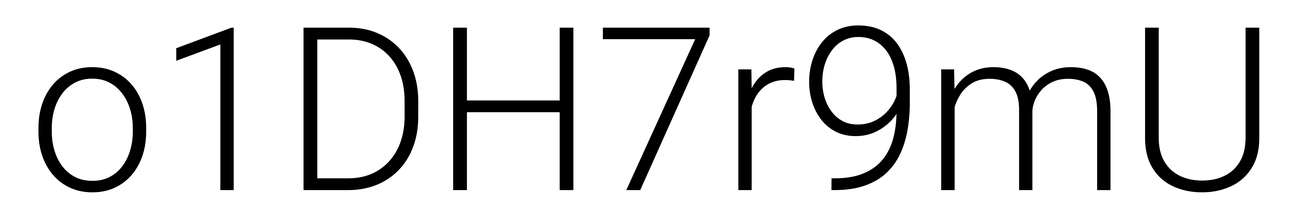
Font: Roboto_Light